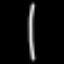
Label: line